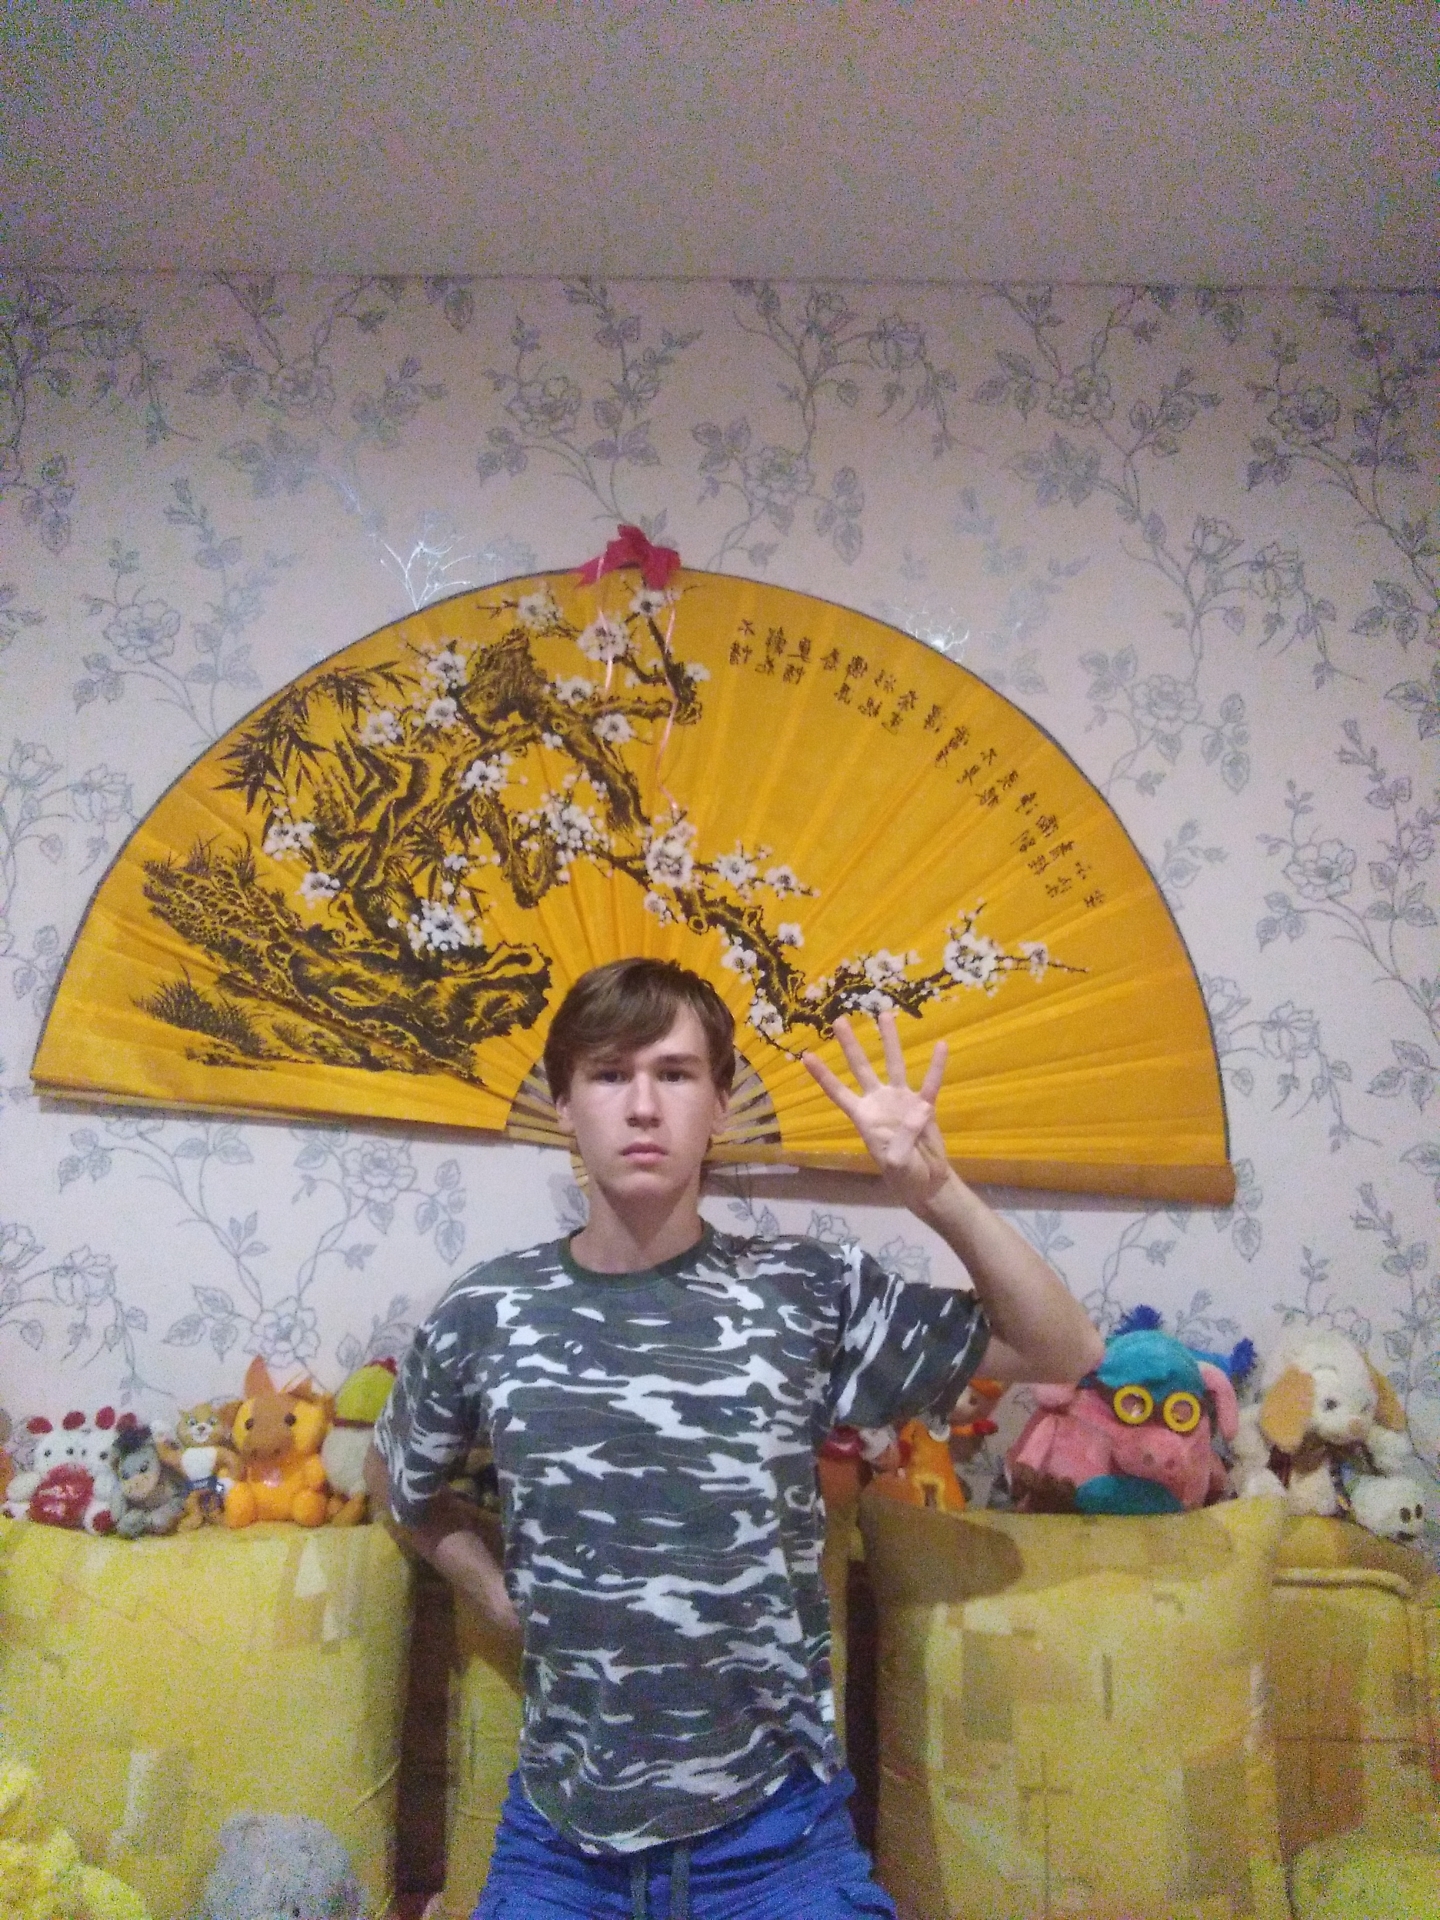
Label: noise